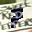
Label: 7